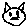
Label: cat